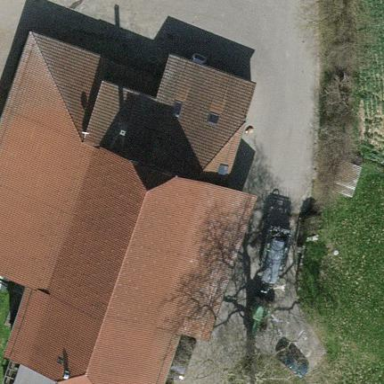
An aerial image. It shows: Simple house.